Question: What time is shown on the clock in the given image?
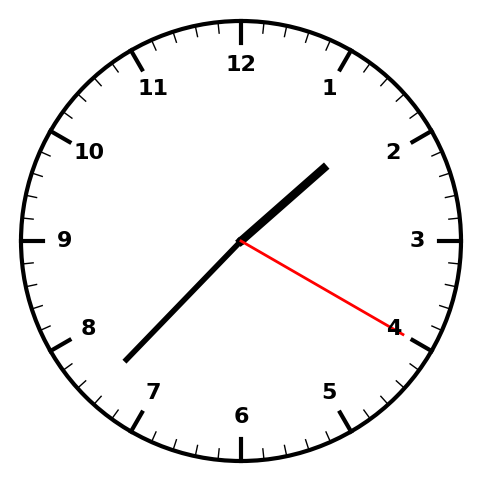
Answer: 01:37:20